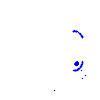
Particle: kaon